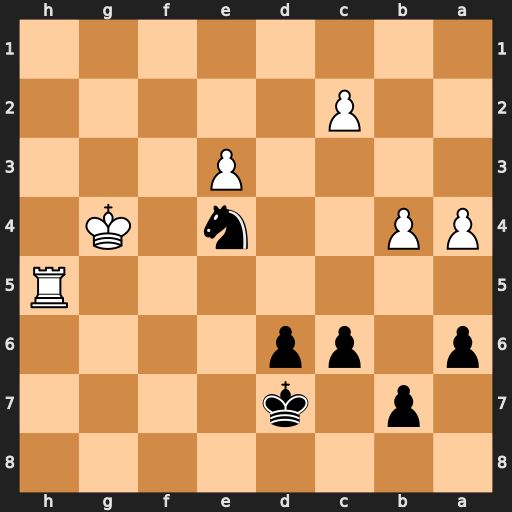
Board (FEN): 8/1p1k4/p1pp4/7R/PP2n1K1/4P3/2P5/8
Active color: b
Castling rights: -
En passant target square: -
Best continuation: Nf6+ Kf5 Nxh5